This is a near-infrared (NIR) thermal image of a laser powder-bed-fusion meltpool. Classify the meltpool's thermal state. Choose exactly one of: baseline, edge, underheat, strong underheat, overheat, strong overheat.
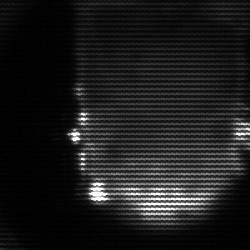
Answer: baseline